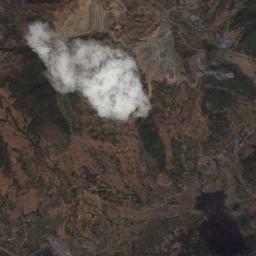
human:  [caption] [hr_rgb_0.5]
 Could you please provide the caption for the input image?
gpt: A thin cloud floats on the azure sea .

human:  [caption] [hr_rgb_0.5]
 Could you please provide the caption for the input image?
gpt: White clouds on the ground where green and yellow intersect .

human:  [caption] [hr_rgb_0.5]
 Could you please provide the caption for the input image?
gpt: The cumulus clouds are located above the land covered by some vegetation while some ups and downs are on the land .

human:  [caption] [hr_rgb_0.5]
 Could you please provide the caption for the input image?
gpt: The white cloud is above the mountain .

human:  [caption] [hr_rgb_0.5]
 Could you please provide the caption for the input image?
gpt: One piece of white cloud over a mountain .